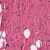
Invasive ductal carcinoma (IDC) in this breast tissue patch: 0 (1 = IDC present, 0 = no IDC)